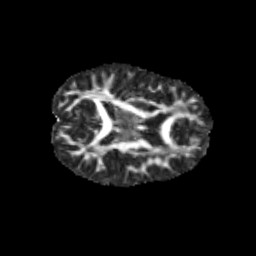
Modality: FA
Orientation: axial
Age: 9
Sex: male
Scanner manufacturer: siemens
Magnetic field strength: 3 T
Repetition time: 3.8 s
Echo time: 0.07 s